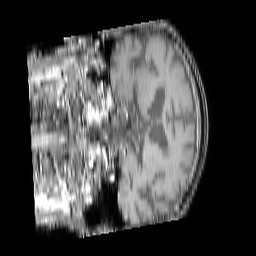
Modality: T1w
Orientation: coronal
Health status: ill
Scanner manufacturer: philips
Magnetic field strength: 3 T
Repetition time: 0.3787 s
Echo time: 0.002908 s